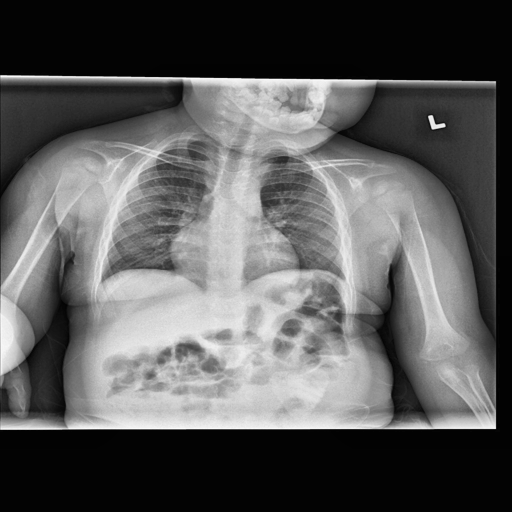
Finding: NORMAL